Question: i'm having trouble getting this to work for some reason.
Heres the icon sheet i want to use:
My problem is that even though I've tried setting the width and height of both the '<li>' items and the '<a>' items i can't see the 25x25px icon, i can only see as much of the background as is covered by the text inside '<a>' (which i intend to get rid of of course!)
Could you tell me what i'm doing wrong? Thank you!
<URL> that shows my code and the problem.
Or you could look at my code below:
'''
<div id="connect">
<h4>Stay Connected</h4>
<ul class="icons">
<li><a class="blogger" href="#blogger">a</a></li>
<li><a class="linkdin" href="#linkd">b</a></li>
<li><a class="facebook" href="#facebook">c</a></li>
<li><a class="twitter" href="#twit">d</a></li>
</ul>
</div>
'''
'''
#connect ul.icons{list-style: none;}
#connect ul.icons li{
width: 25px;
height: 25px;
}
#connect ul.icons li a {
width: 25px;
height: 25px;
background-color: red;
background-image: url('../IMG/iconset.gif');
}
#connect li a.blogger{background-position:100px 0px; }
#connect li a:hover.blogger{background-position:100px 25px;}
#connect li a.linkdin{background-position:50px 0px;}
#connect li a:hover.linkdin{background-position:50px 25px;}
#connect li a.facebook{background-position:25px 0px;}
#connect li a:hover.facebook{background-position:25px 25px;}
#connect li a.twitter{background-position:75px 0px;}
#connect li a:hover.twitter{background-position:75px 25px;}
'''
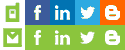
Answer: Try this: <URL>
I made your 'li a' styling 'display: block;'
Also specify your ':hover' styling after the class, not before
'''
#connect li a.blogger:hover
'''
You can also use 'text-index: -9999px' to hide the text on screen
'''
#connect ul.icons li a {
text-indent: -9999px;
background-image: url('http://c3it.webuda.com/IMG/iconset.gif');
width: 25px;
height: 25px;
display: block;
}
#connect li a.blogger{background-position:25px 0px; }
#connect li a.blogger:hover{background-position:25px 25px;}
#connect li a.linkdin{background-position:75px 0px;}
#connect li a.linkdin:hover{background-position:75px 25px;}
#connect li a.facebook{background-position:100px 0px;}
#connect li a.facebook:hover{background-position:100px 25px;}
#connect li a.twitter{background-position:50px 0px;}
#connect li a.twitter:hover{background-position:50px 25px;}
'''